Question: I am trying to implement simple link list in javascript, and I am writing unit test cases using qunit.
When I added 2 items to the empty list and tried to test the result using qunit I got this -

Technically the "prev" should point to the outer object, but I am wondering what exactly is the meaning of recursive(-2).
I am using Firefox 27.0.1.
And how would I go about testing this using qunit.
The qunit code for this output is -
'''
deepEqual(linkList.getHead(), {"data": "first", "next": null, "prev": null}, "After adding second data at the end of the list, head of the list retrieved");
'''
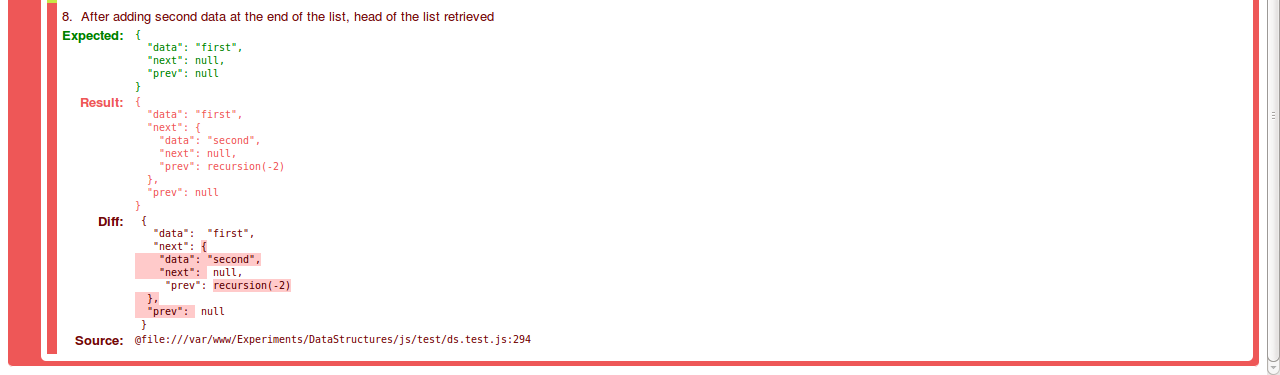
Answer: I figured out how to go about testing this sort of situation using qunit (or any unit test js frameqork).
I changed the code to -
'''
//creating dummy data
var a = {}, b = {};
a.data = "first"; a.next = b; a.prev = null;
b.data = "second"; b.next = null; b.prev = a;
deepEqual(linkList.getHead(), a, "After adding second data at the end of the list, head of the list retrieved");
'''
But I am still skeptical about the exact meaning of recursion(-2). Though, its clear from the above scenario, that the next and prev property will go into an infinite loop.